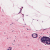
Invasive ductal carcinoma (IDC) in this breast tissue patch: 0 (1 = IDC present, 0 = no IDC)